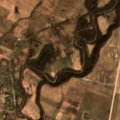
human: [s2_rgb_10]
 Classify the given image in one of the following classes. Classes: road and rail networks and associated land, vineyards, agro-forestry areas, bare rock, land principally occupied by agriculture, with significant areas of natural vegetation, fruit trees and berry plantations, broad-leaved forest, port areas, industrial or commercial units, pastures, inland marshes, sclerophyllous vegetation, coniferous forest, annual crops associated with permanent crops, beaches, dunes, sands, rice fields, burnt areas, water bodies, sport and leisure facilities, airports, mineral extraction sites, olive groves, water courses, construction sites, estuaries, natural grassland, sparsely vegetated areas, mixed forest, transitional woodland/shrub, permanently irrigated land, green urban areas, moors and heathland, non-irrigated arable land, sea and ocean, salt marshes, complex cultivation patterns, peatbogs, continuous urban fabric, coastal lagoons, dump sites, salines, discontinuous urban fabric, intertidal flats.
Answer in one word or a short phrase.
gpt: discontinuous urban fabric, non-irrigated arable land, pastures, complex cultivation patterns, land principally occupied by agriculture, with significant areas of natural vegetation, broad-leaved forest